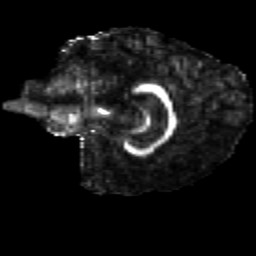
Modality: FA
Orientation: sagittal
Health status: healthy
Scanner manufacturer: siemens
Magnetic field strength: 3 T
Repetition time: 12 s
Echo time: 0.092 s